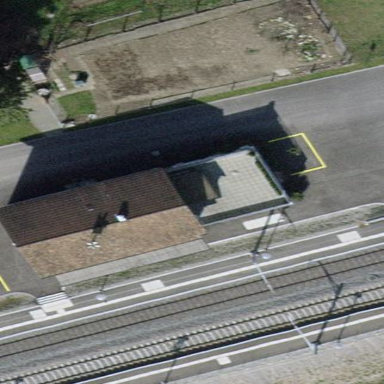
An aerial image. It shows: Train station with gabled roof.